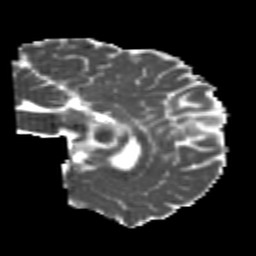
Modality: MD
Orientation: sagittal
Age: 22
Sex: male
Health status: healthy
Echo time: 0.074 s